【题型】选择题　【知识点】平面几何　【难度】easy
如图在四边形 $ABCD$ 中，若已知 $AB \parallel CD$，再添加下列条件之一，能使四边形 $ABCD$ 成为平行四边形的条件是（ ）

A．$\angle DAB = \angle ADC$
B．$AD = BC$
C．$\angle ABD = \angle BDC$
D．$\angle BAD = \angle BCD$
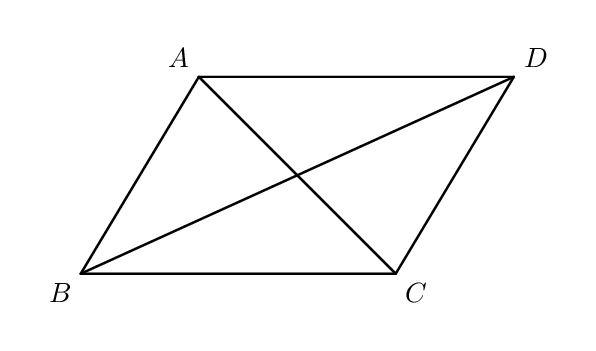
【解答】
【答案】D

【详解】解：A、由 $AB \parallel CD$，$\angle DAB = \angle ADC$，不能判定四边形 $ABCD$ 成为平行四边形，故选项A不符合题意；

B、由 $AB \parallel CD$，$AD = BC$，不能判定四边形 $ABCD$ 成为平行四边形，故选项B不符合题意；

C、$\because \angle ABD = \angle BDC$，

$\therefore AB \parallel CD$，不能判定四边形 $ABCD$ 成为平行四边形，故选项C不符合题意；

D、$\because AB \parallel CD$，

$\therefore \angle ABC + \angle BCD = 180^\circ$，

$\because \angle BAD = \angle BCD$，

$\therefore \angle ABC + \angle BAD = 180^\circ$，

$\therefore AD \parallel BC$，

$\therefore$ 四边形 $ABCD$ 为平行四边形，故选项D符合题意；

故选：D．